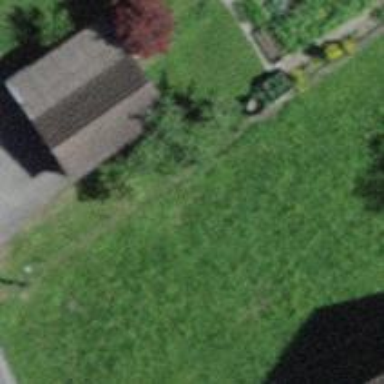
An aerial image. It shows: Garage building.